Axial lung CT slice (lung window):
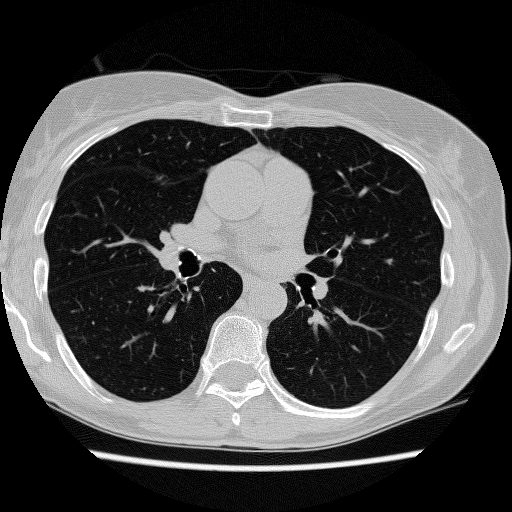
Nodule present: no